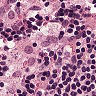
Metastatic tissue present: no